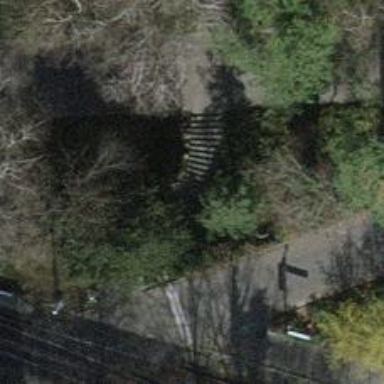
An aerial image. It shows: Set of steps on the road.